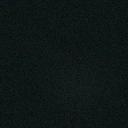
Screen state: off